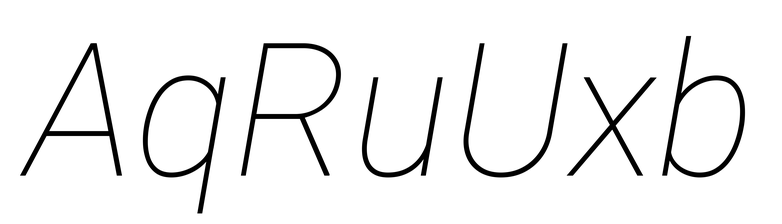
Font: Roboto-Italic_Thin_Italic